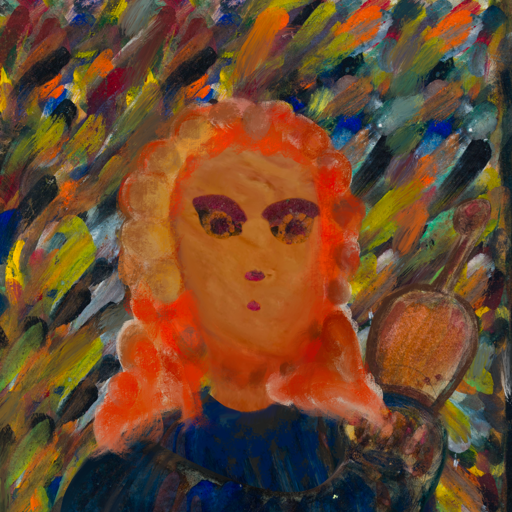
Background: An_Impression, Head And Neck Front: Pious_Lady, Face Front: Doll, Bust: Pipe, Hair Front: Rupkatha, Head Accessory: Blank, Second Necklace: Blank, Necklace: Blank, Baby: Blank